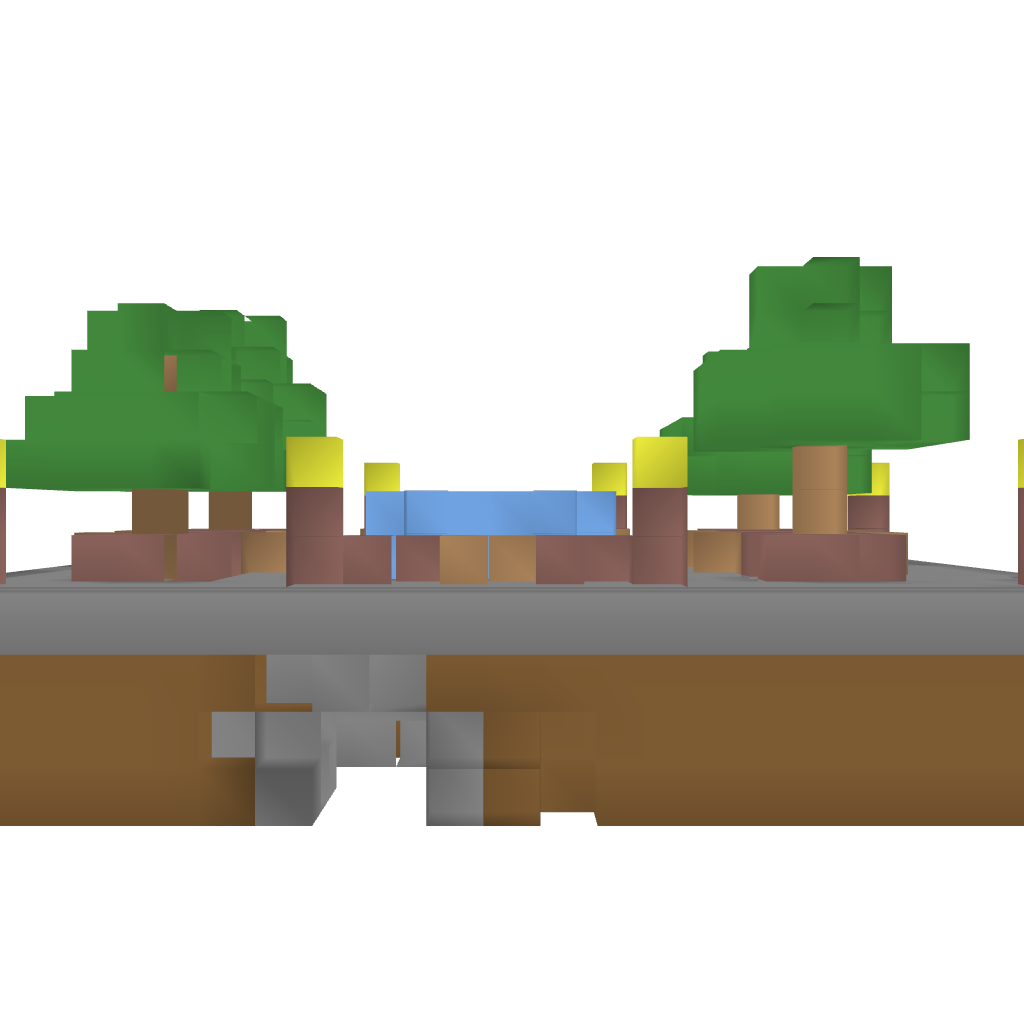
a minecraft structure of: Square (updated) bad low quality